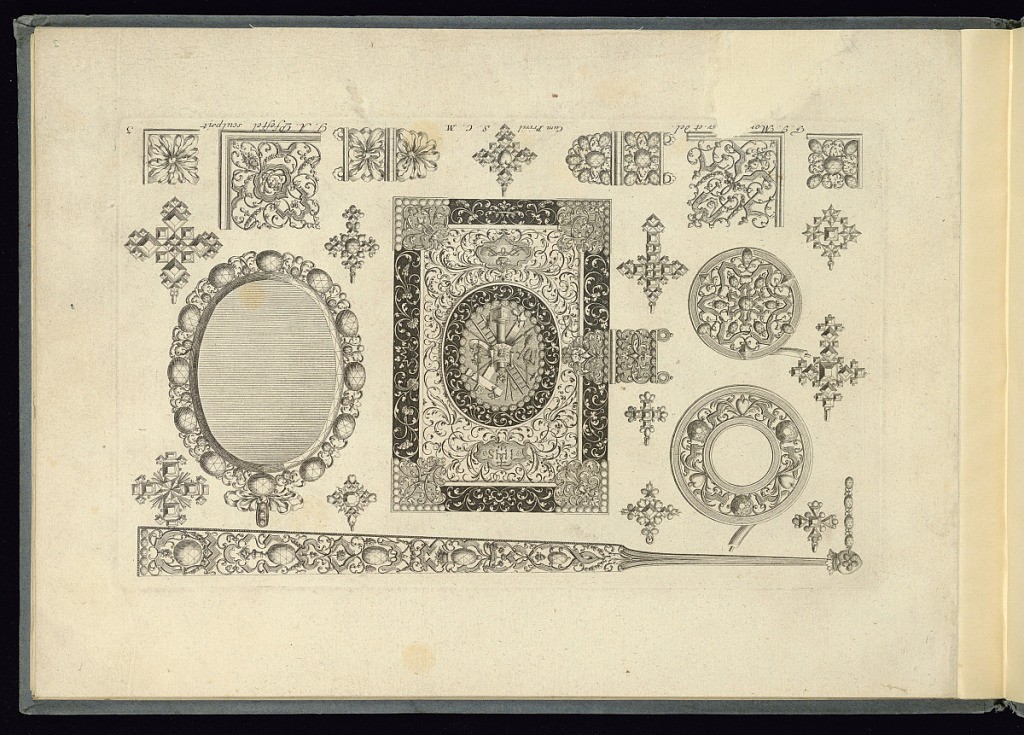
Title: Designs for Jewelry, Clasps, Fans, Mirror, and Bookbinding
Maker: Friedrich Jacob Morison, German, active 1693 – 1699
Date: ca. 1700
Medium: Engraving on laid paper
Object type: Print
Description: Designs for jewelry, hand fans, clasps, ornament, a prayer bookbinding, a mirror, boxes, and pendants featuring, scrolling leaves, hearts, jewels, crosses, religious iconography, crown, flowers, baskets, stars, ribbons, and a mascaron (mask). The plate is signed and numbered.